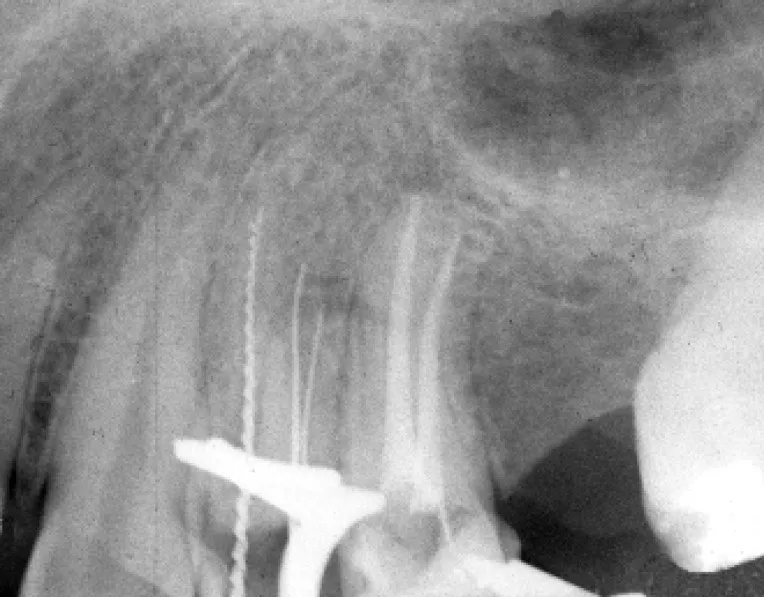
Initial radiograph, revealing two canals with a vague outline for the buccal root, three canals were negotiated.
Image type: radiology (x_ray)